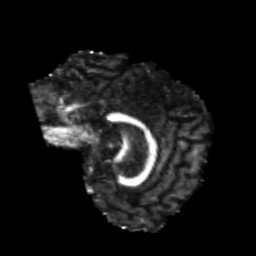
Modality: FA
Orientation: sagittal
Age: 22
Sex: female
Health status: healthy
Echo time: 0.074 s